Chest X-ray:
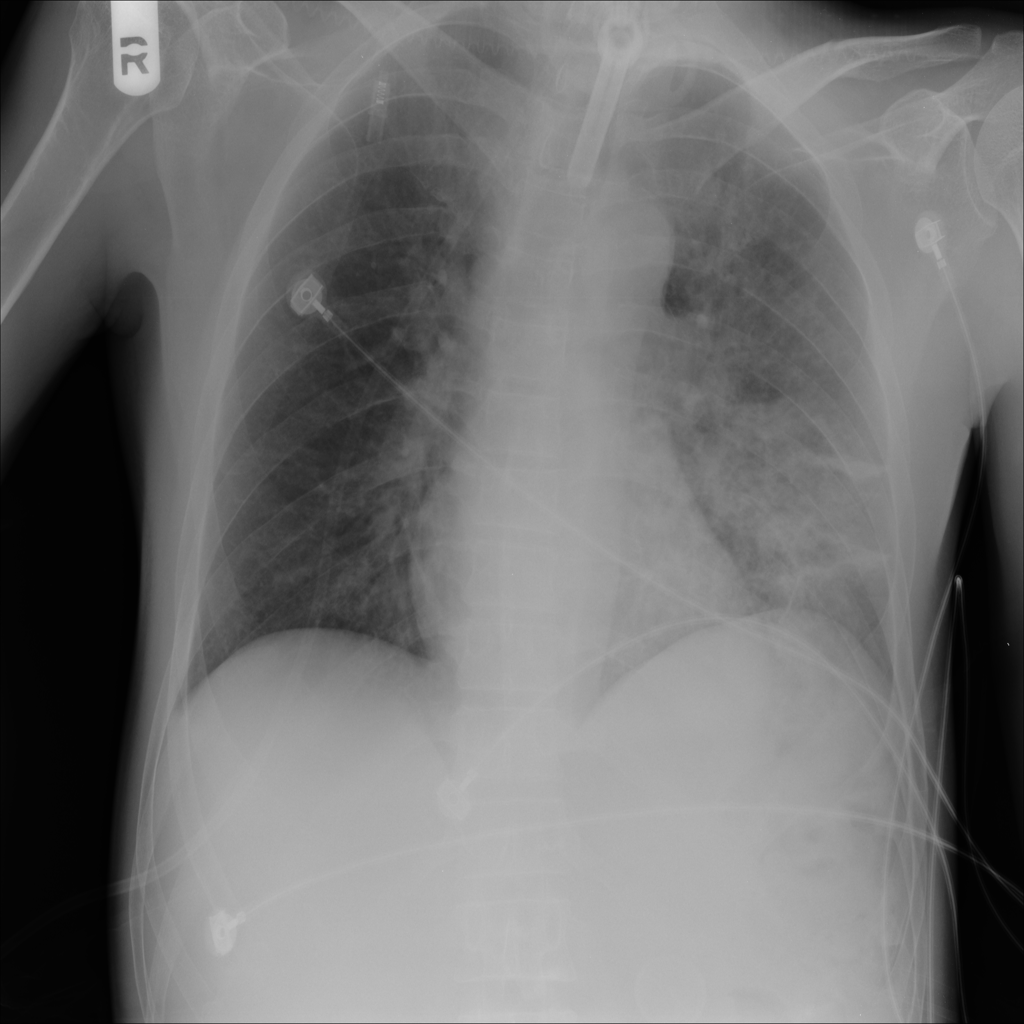
Findings: Consolidation, Effusion
No abnormal finding: no